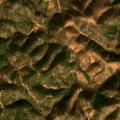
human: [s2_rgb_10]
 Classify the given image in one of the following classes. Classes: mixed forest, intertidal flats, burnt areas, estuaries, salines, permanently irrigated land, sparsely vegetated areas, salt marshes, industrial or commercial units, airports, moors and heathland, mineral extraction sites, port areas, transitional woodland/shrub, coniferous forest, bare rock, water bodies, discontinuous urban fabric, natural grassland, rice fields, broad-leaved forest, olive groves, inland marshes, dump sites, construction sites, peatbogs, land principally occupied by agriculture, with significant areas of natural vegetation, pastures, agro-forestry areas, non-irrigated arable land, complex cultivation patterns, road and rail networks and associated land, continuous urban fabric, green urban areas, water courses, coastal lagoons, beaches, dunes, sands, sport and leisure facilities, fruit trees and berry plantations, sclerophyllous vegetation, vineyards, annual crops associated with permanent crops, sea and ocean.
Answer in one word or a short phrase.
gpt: sclerophyllous vegetation, transitional woodland/shrub